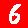
Digit: 6